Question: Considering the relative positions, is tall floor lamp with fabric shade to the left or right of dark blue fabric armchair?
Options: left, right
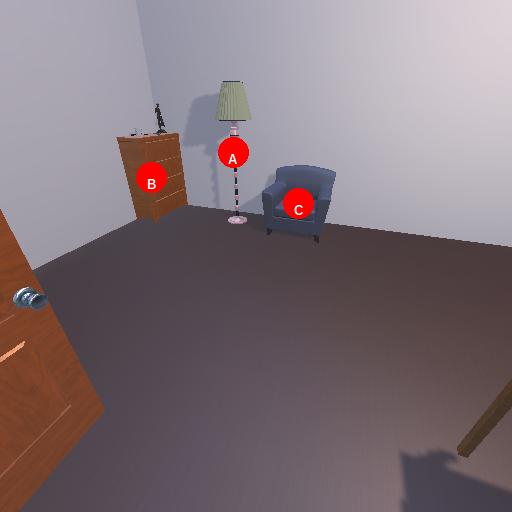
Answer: left